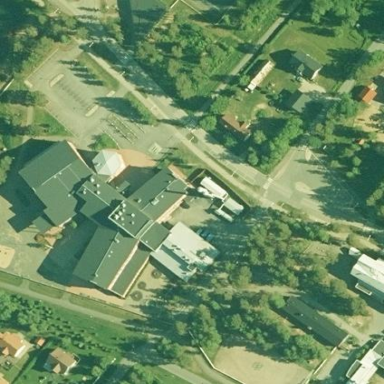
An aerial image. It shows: School.